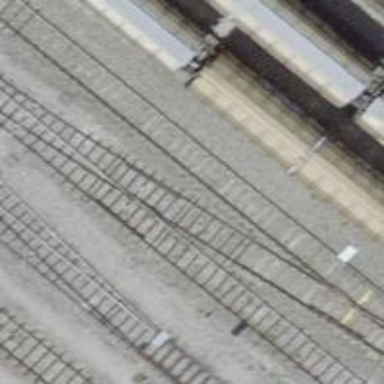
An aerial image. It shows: Single-track railway yard.